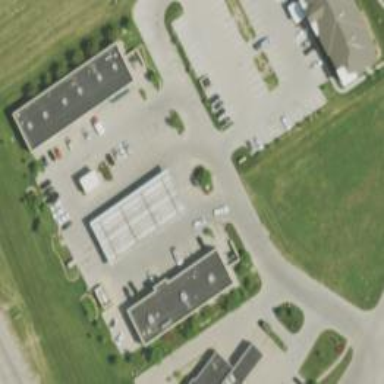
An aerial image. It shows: Convenience shop.